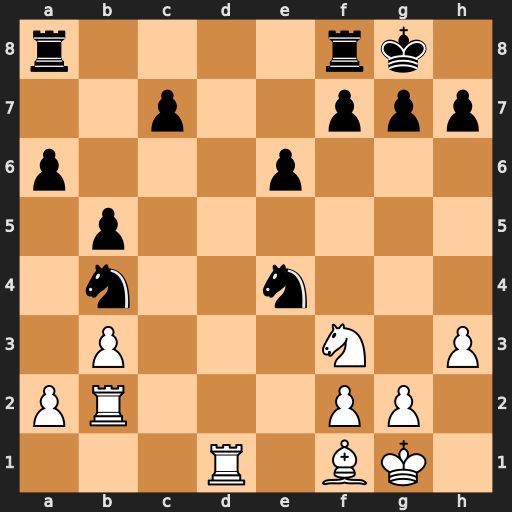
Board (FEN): r4rk1/2p2ppp/p3p3/1p6/1n2n3/1P3N1P/PR3PP1/3R1BK1
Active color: w
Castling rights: -
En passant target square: -
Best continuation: Rd4 f5 Rxb4 c5 Rxe4